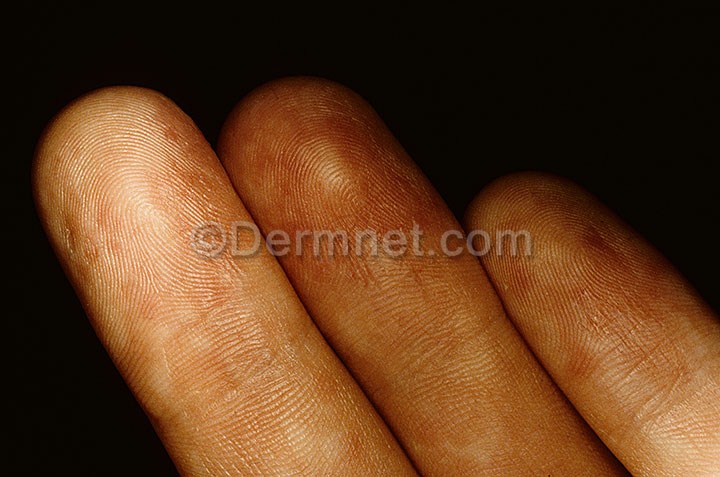
Disease: Eczema Photos